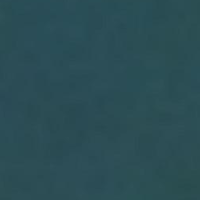
EUNIS habitat code: 14
Species observed at this site:
Milvus milvus
Podiceps cristatus
Cygnus olor
Fulica atra
Anas platyrhynchos